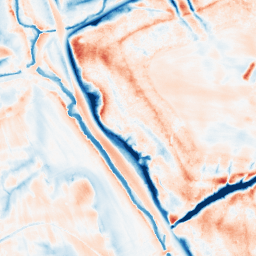
Category: edge_preserving
Decomposition family: guided
Decomposition parameters: radius: 8
eps: 1
Upsampling method: cubic_catmull_rom
Upsampling parameters: scale: 2
Upsampling scale: 2